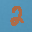
Label: 2